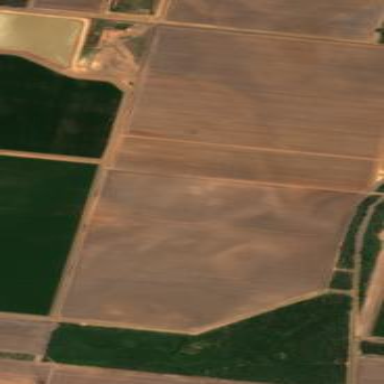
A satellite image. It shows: Farmland with cotton crop.